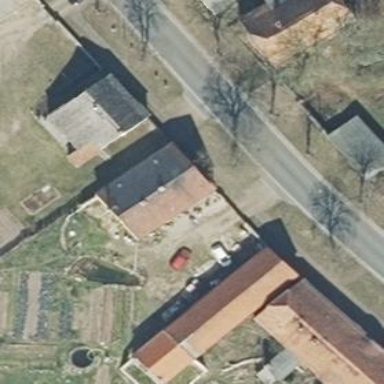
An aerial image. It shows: Historic detached building with gabled roof covered in red roof tiles. The building is white in color.